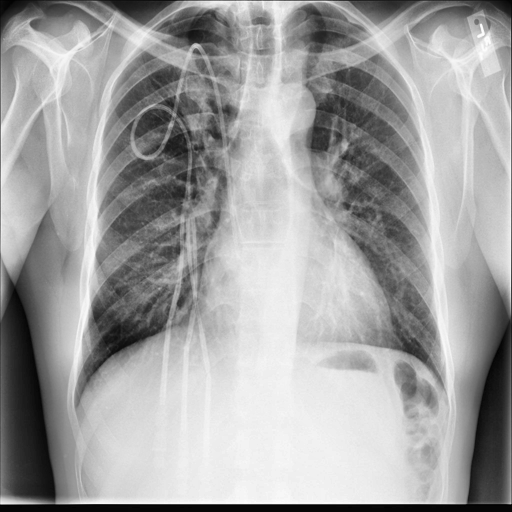
Finding: NORMAL